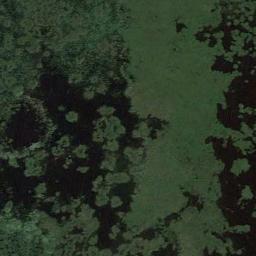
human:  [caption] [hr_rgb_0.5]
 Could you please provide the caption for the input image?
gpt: There are many different shapes and sizes of water around the wetlands .

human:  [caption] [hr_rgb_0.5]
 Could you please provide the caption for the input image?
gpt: There is a unbent path through this wetland .

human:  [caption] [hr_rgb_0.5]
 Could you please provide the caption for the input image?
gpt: The surface of the lake in a wetland is covered with a large dense dark green and light green mixed plants .

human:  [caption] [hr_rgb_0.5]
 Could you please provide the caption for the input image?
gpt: The wetland consists of green plants and water .

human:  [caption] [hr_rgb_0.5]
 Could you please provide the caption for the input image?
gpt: There are many green areas and water areas on the wetland .